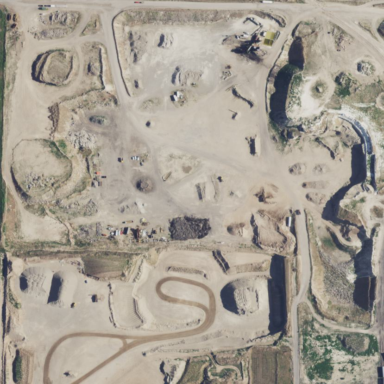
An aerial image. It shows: Quarry area.